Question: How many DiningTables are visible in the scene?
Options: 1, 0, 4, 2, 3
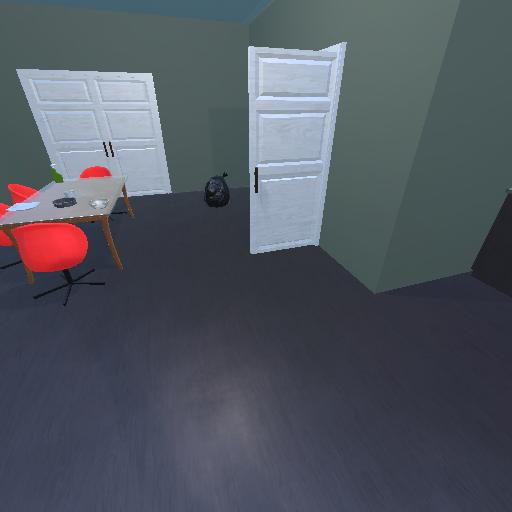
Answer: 1